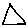
Label: triangle